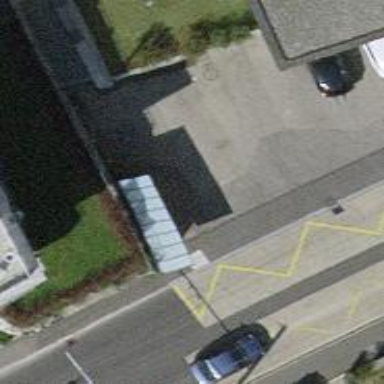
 serving as platform for public transportation."